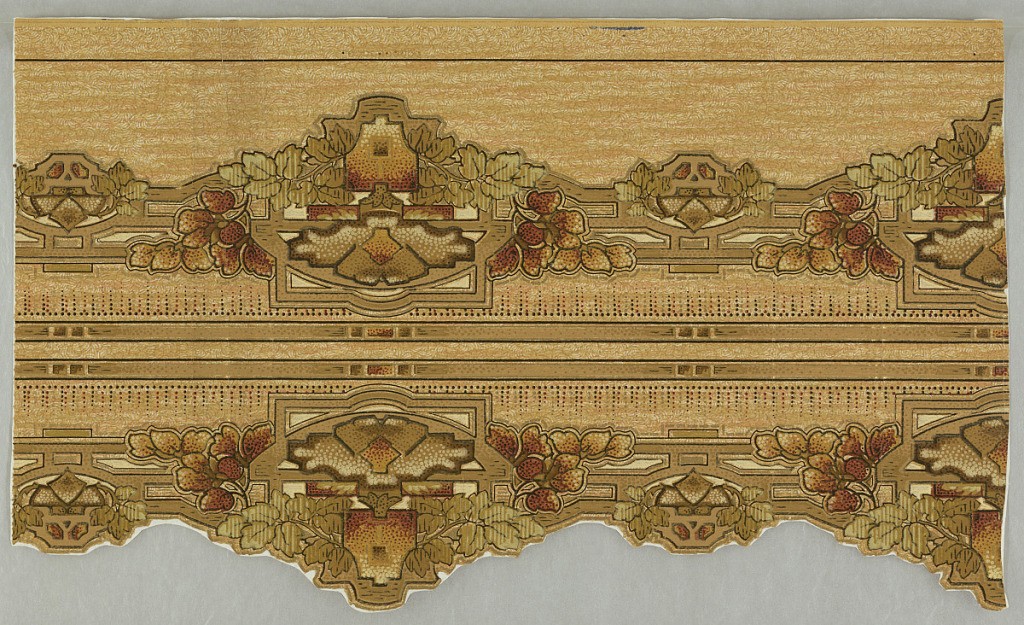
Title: Borders
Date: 1900–1920
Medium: Machine-printed
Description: Stylized floral border in architectural framework. Printed in shades of brown and rust, on background simulating grasscloth. Printed two across.